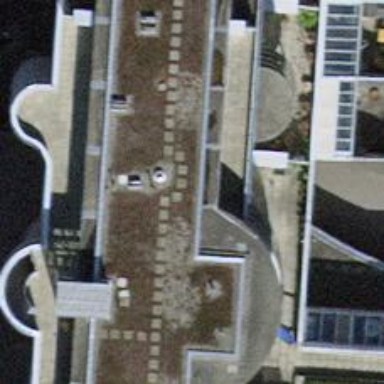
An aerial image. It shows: Bench for seating.